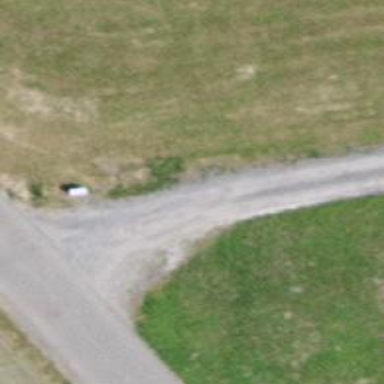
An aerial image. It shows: Driveway.